Field crop: tomato
Growth stage: 1
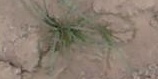
Species: cyperus